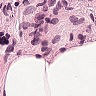
Metastatic tissue present: no